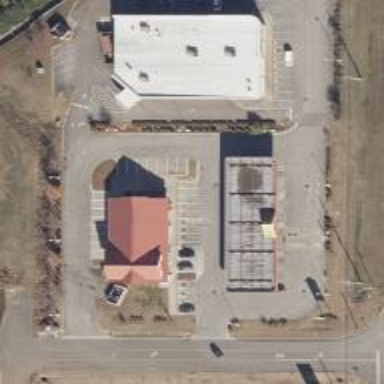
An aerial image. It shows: Convenience shop.